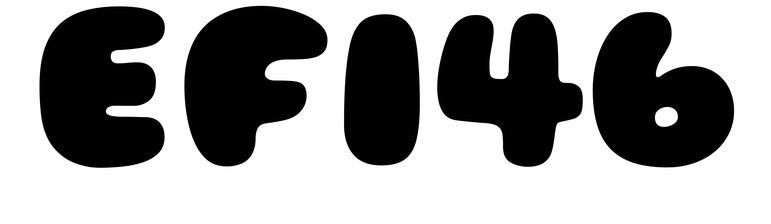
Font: Gluten_Black